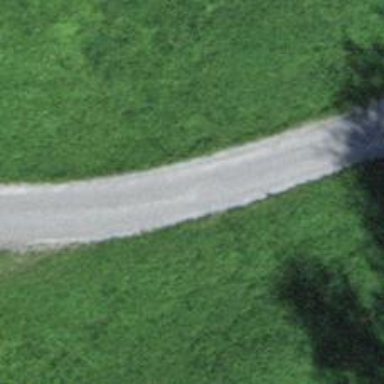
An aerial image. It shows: Unpaved track with grade 1 tracktype.